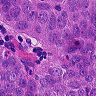
Metastatic tissue present: yes